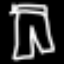
Label: pants